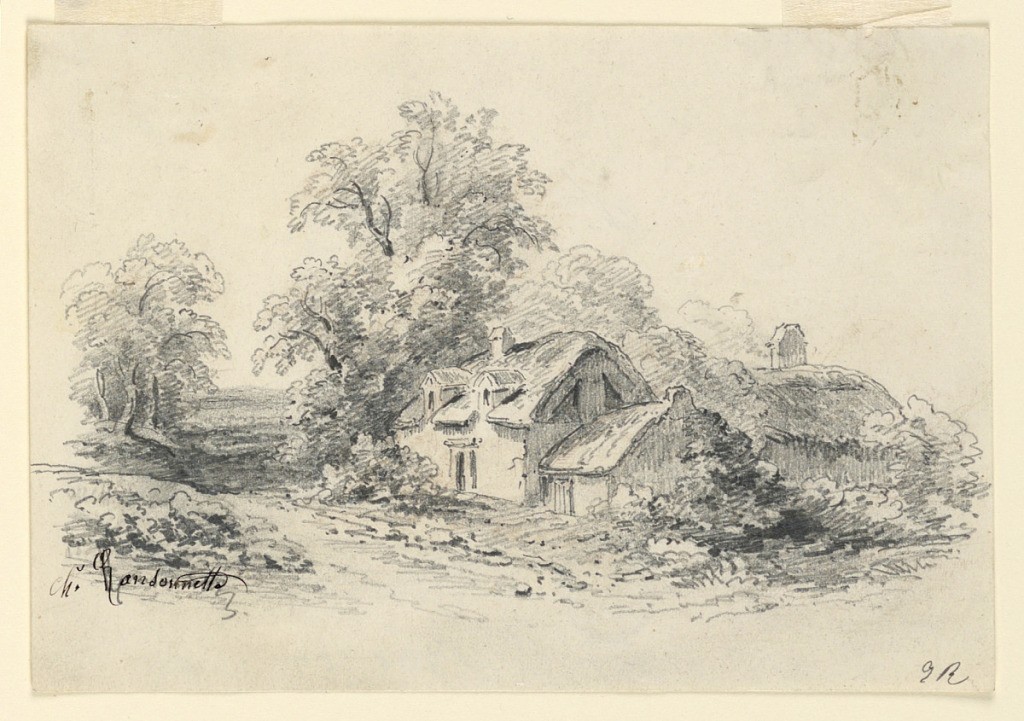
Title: A Road in a Village
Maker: Charles Nicolas Ransonnette, French, 1793 - 1877
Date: ca. 1850
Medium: Graphite, black crayon on paper
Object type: Drawing
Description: The house of a peasant is near the road, lined with trees and leading to the open country. Another house is shown in the right middle plane.